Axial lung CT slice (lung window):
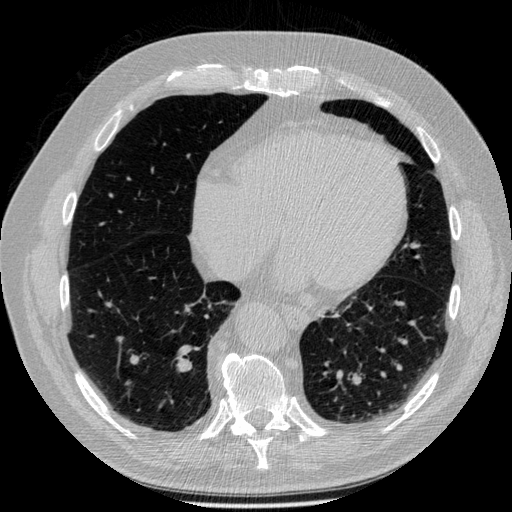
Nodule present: no